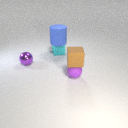
small brown rubber cube above small purple rubber sphere